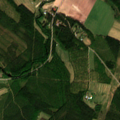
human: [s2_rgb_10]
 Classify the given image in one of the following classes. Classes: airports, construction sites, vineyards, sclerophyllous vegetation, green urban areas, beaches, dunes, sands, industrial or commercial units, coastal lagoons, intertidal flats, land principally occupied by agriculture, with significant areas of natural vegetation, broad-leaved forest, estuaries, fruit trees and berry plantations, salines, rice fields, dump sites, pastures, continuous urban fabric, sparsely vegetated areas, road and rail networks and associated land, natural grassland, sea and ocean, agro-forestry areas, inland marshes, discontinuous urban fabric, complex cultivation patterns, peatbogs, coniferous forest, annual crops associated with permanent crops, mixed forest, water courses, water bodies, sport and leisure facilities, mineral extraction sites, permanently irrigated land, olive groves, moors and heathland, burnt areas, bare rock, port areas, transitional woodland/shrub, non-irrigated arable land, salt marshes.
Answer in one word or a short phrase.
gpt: non-irrigated arable land, land principally occupied by agriculture, with significant areas of natural vegetation, mixed forest, transitional woodland/shrub